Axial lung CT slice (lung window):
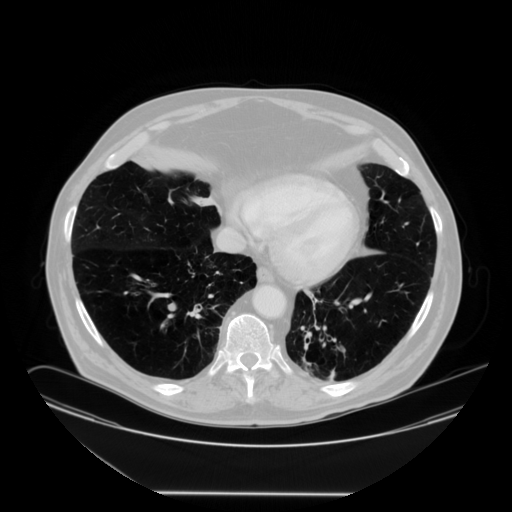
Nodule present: no